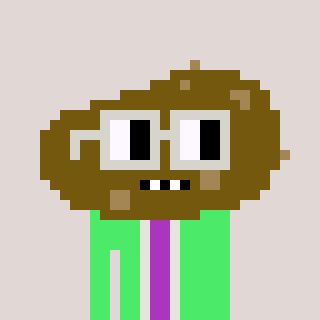
a pixel art character with square light gray glasses, a potato-shaped head and a teal-colored body on a warm background